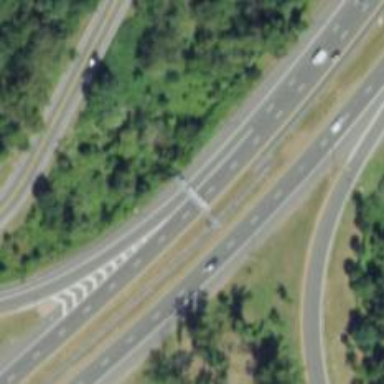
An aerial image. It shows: Motorway junction.